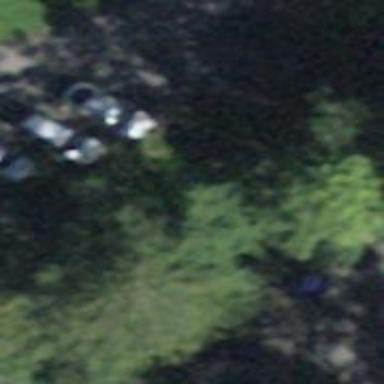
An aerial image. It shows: Parking area.